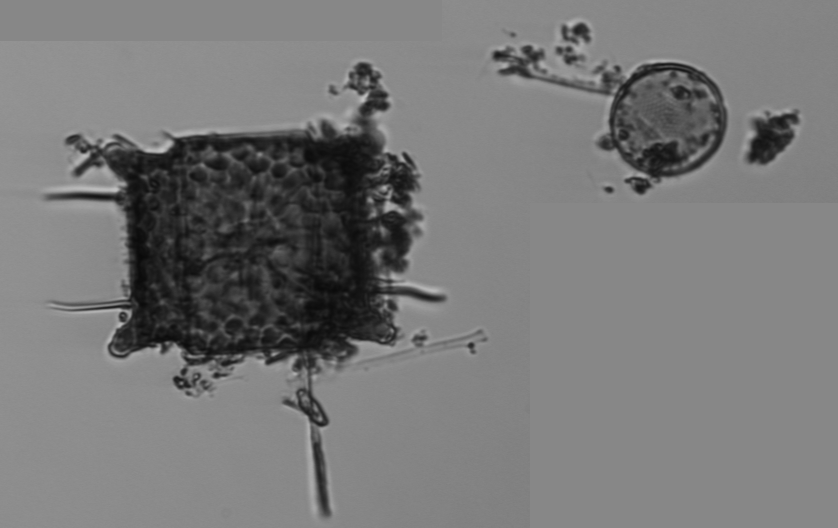
Label: Odontella